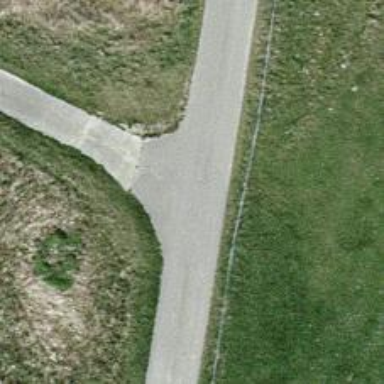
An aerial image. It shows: Well-maintained track road of grade 1.